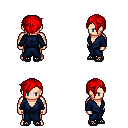
a pixel art fantasy rpg character, male body template, human, light skin, blue robe, metal pants, red pixie cut hairstyle, ghillies, four views (front, back, left, right), 2x2 character sprite sheet, small pixel art, hard edges, no anti-aliasing